Question: How to subsample a pandas dataframe by taking into account the frequency of each label or category. For instance, consider the class frequency of the following <URL>:
'''
Class freq
Iris-setosa 50
Iris-versicolor 50
Iris-virginica 50
'''

How can I randomly take the 50% of instances for each class, in order to reduce my dataset?. I all ready know that I can do:
'''
df['class'].sample(frac=0.5)
'''
or:
'''
df.take(np.random.permutation(len(df))[:5])
'''
However, this is not respecting the class frequency of the dataset. Any idea of how to get:
'''
Class freq
Iris-setosa 25
Iris-versicolor 25
Iris-virginica 25
'''
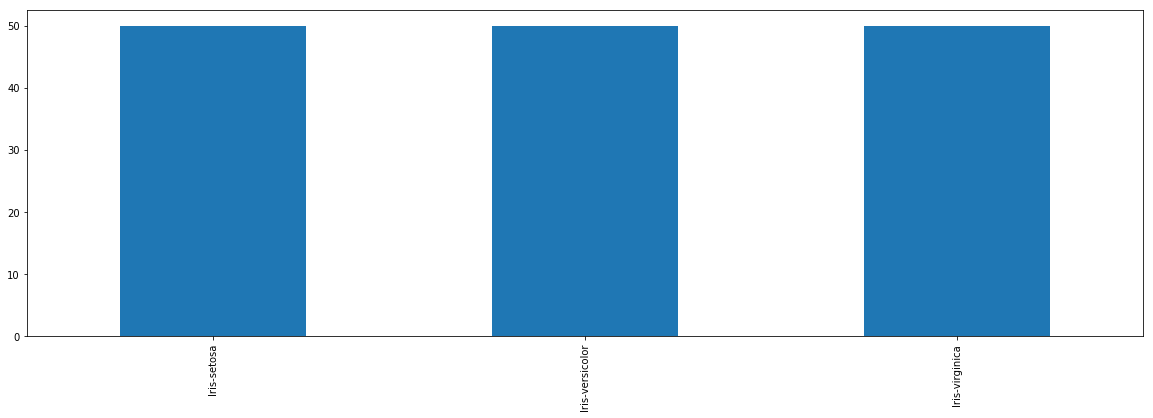
Answer: Perform a 'groupby' on the 'Class' column, then use <URL>:
'''
df.groupby('Class').apply(pd.DataFrame.sample, frac=0.5).reset_index(drop=True)
'''
The above solution will get rid of your existing index values. If you want to maintain your original index values, use 'reset_index(level='Class', drop=True)'.
Showing this on some example data:
'''
# Setup fake data.
np.random.seed([3, 1415])
df = pd.DataFrame({
'Class': list('AAAABBBBCC'),
'Value1': np.random.randint(10, size=10),
'Value2': np.random.random(10)})
'''
Which gives the following initial DataFrame:
'''
Class Value1 Value2
0 A 0 0.018571
1 A 2 0.182415
2 A 7 0.332961
3 A 3 0.150202
4 B 8 0.810506
5 B 7 0.716278
6 B 0 0.191527
7 B 6 0.097532
8 C 8 0.374224
9 C 6 0.215276
'''
Then using the solutions above:
'''
# Creating a new index.
df.groupby('Class').apply(pd.DataFrame.sample, frac=0.5).reset_index(drop=True)
Class Value1 Value2
0 A 0 0.018571
1 A 7 0.332961
2 B 0 0.191527
3 B 6 0.097532
4 C 6 0.215276
# Maintaining the existing index.
df.groupby('Class').apply(pd.DataFrame.sample, frac=0.5).reset_index(level='Class', drop=True)
Class Value1 Value2
0 A 0 0.018571
2 A 7 0.332961
6 B 0 0.191527
7 B 6 0.097532
9 C 6 0.215276
'''